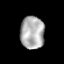
Tissue: prostate
Cell type: T cells
Senescence score: 0.3222
Nuclear area (px): 772
Mean DAPI intensity: 173.556